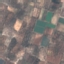
Land use / land cover class: PermanentCrop